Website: crate-barrel
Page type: cart
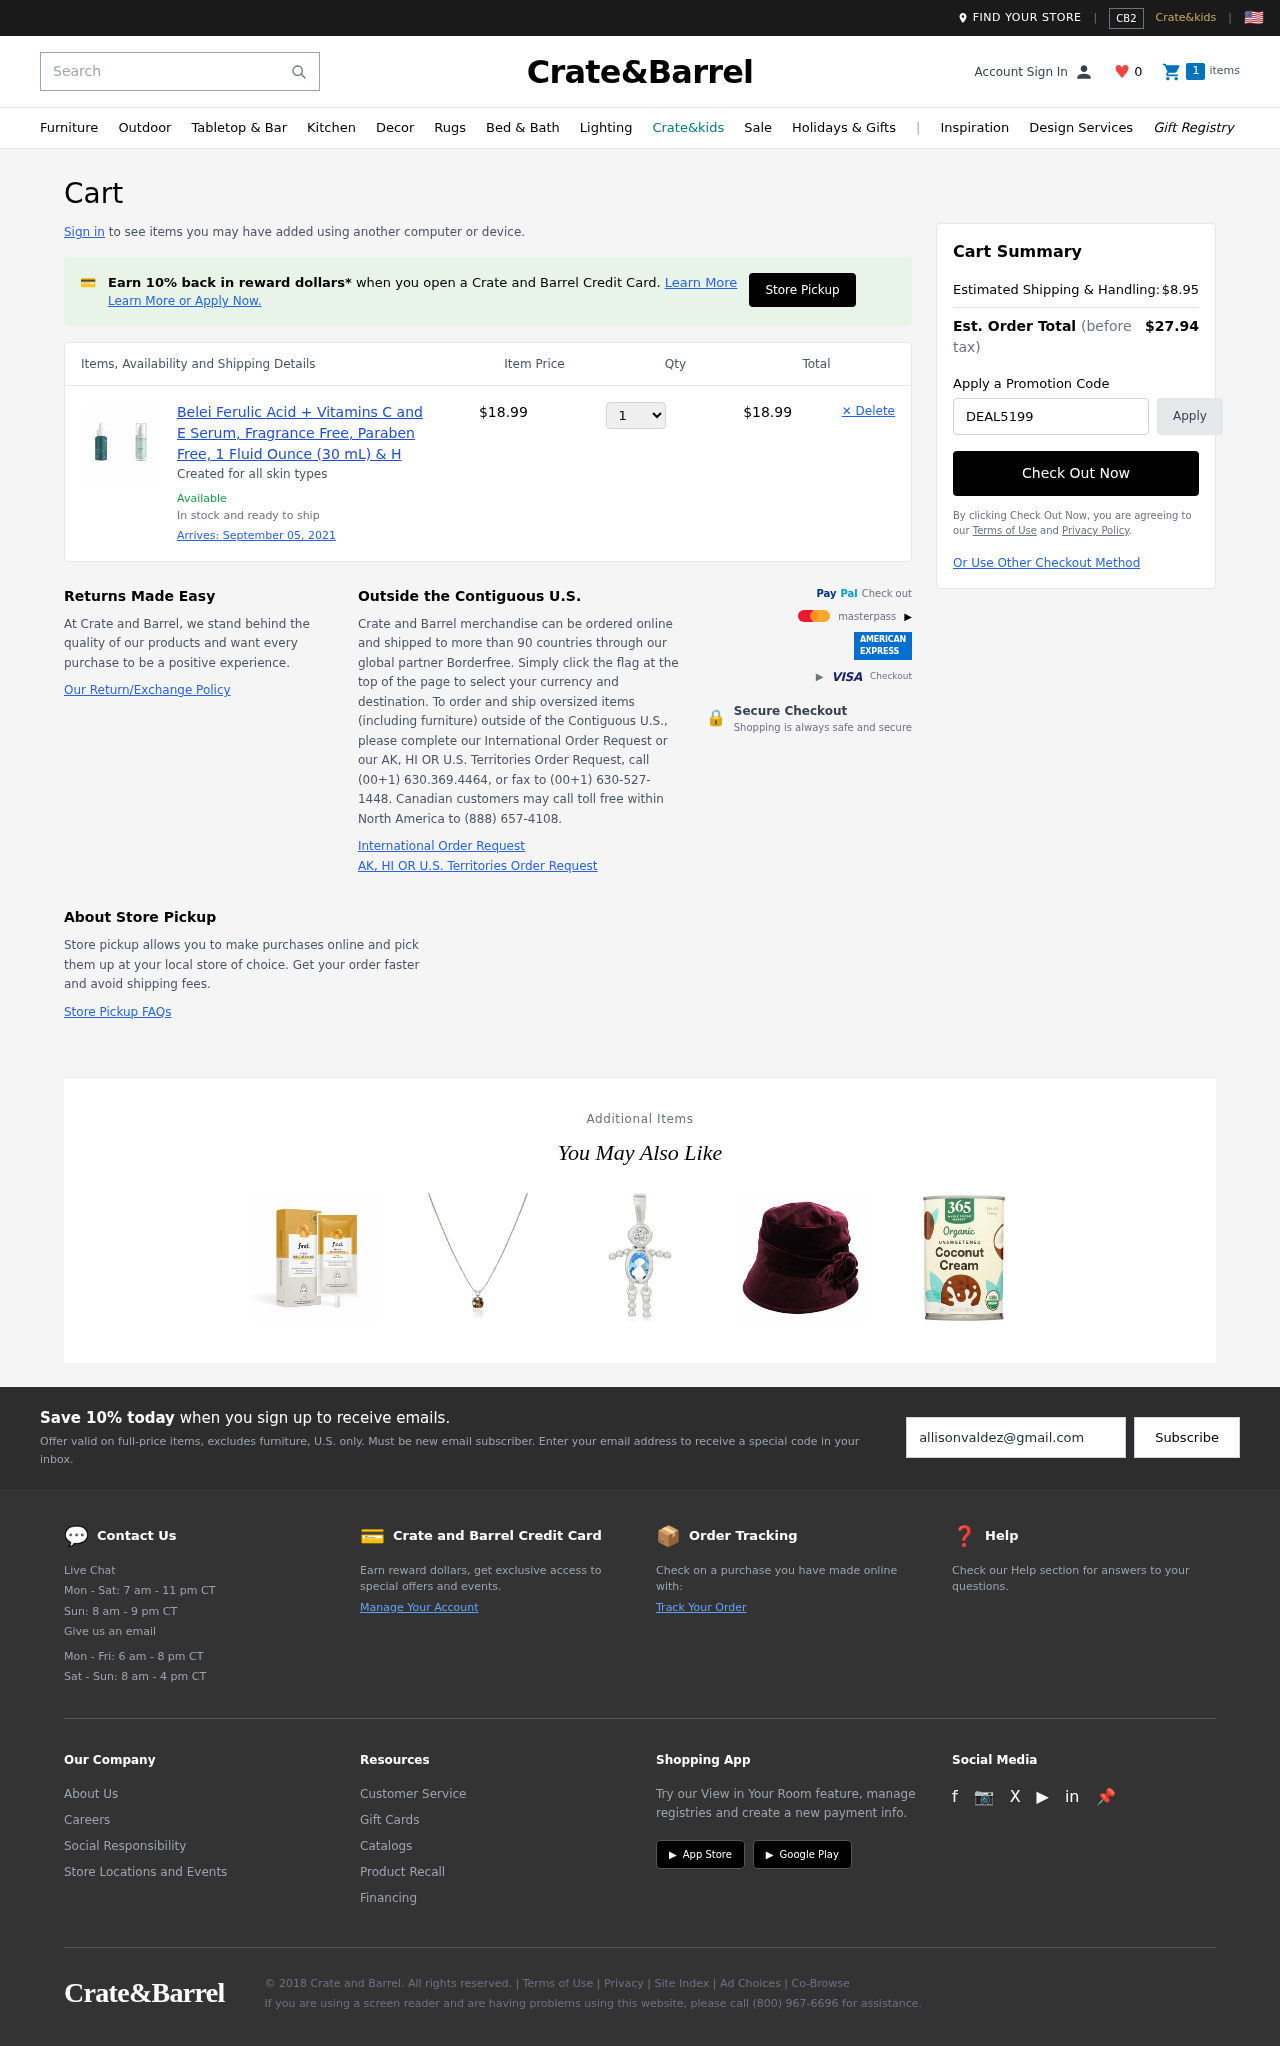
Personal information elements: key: PII_PROMO_CODE
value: DEAL5199
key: PII_EMAIL
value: allisonvaldez@gmail.com
Product elements: key: PRODUCT1_DESC
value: Created for all skin types
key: PRODUCT1_NAME
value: Belei Ferulic Acid + Vitamins C and E Serum, Fragrance Free, Paraben Free, 1 Fluid Ounce (30 mL) & H
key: PRODUCT1_PRICE
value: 18.99
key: PRODUCT1_QUANTITY
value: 1
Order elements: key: ORDER_DELIVERY_DATE
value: September 05, 2021
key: ORDER_SUBTOTAL
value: $18.99
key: ORDER_SHIPPING_COST
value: $8.95
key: ORDER_TOTAL
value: $27.94